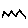
Label: zigzag